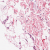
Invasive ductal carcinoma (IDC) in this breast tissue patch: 0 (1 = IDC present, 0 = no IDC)